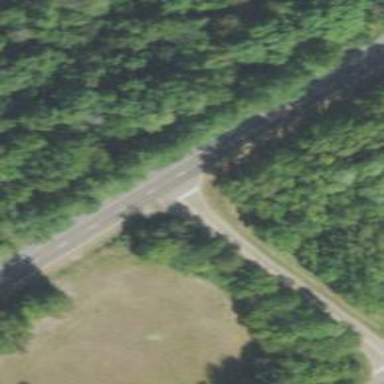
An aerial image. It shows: Asphalt dual carriageway at the trunk highway level.